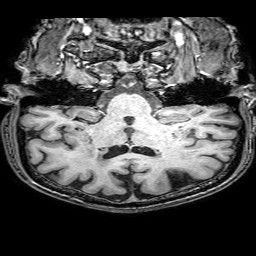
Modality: T1w
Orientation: sagittal
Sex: male
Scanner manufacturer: philips
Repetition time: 0.008369 s
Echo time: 0.00392 s